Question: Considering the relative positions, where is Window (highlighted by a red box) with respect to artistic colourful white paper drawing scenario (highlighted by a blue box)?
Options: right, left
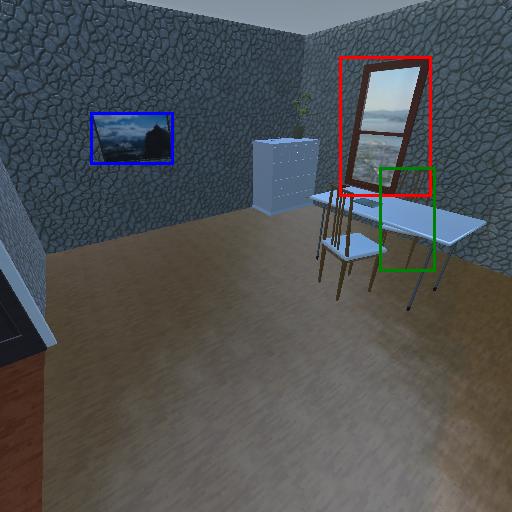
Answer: right